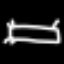
Label: bed